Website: crate-barrel
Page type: billing-address
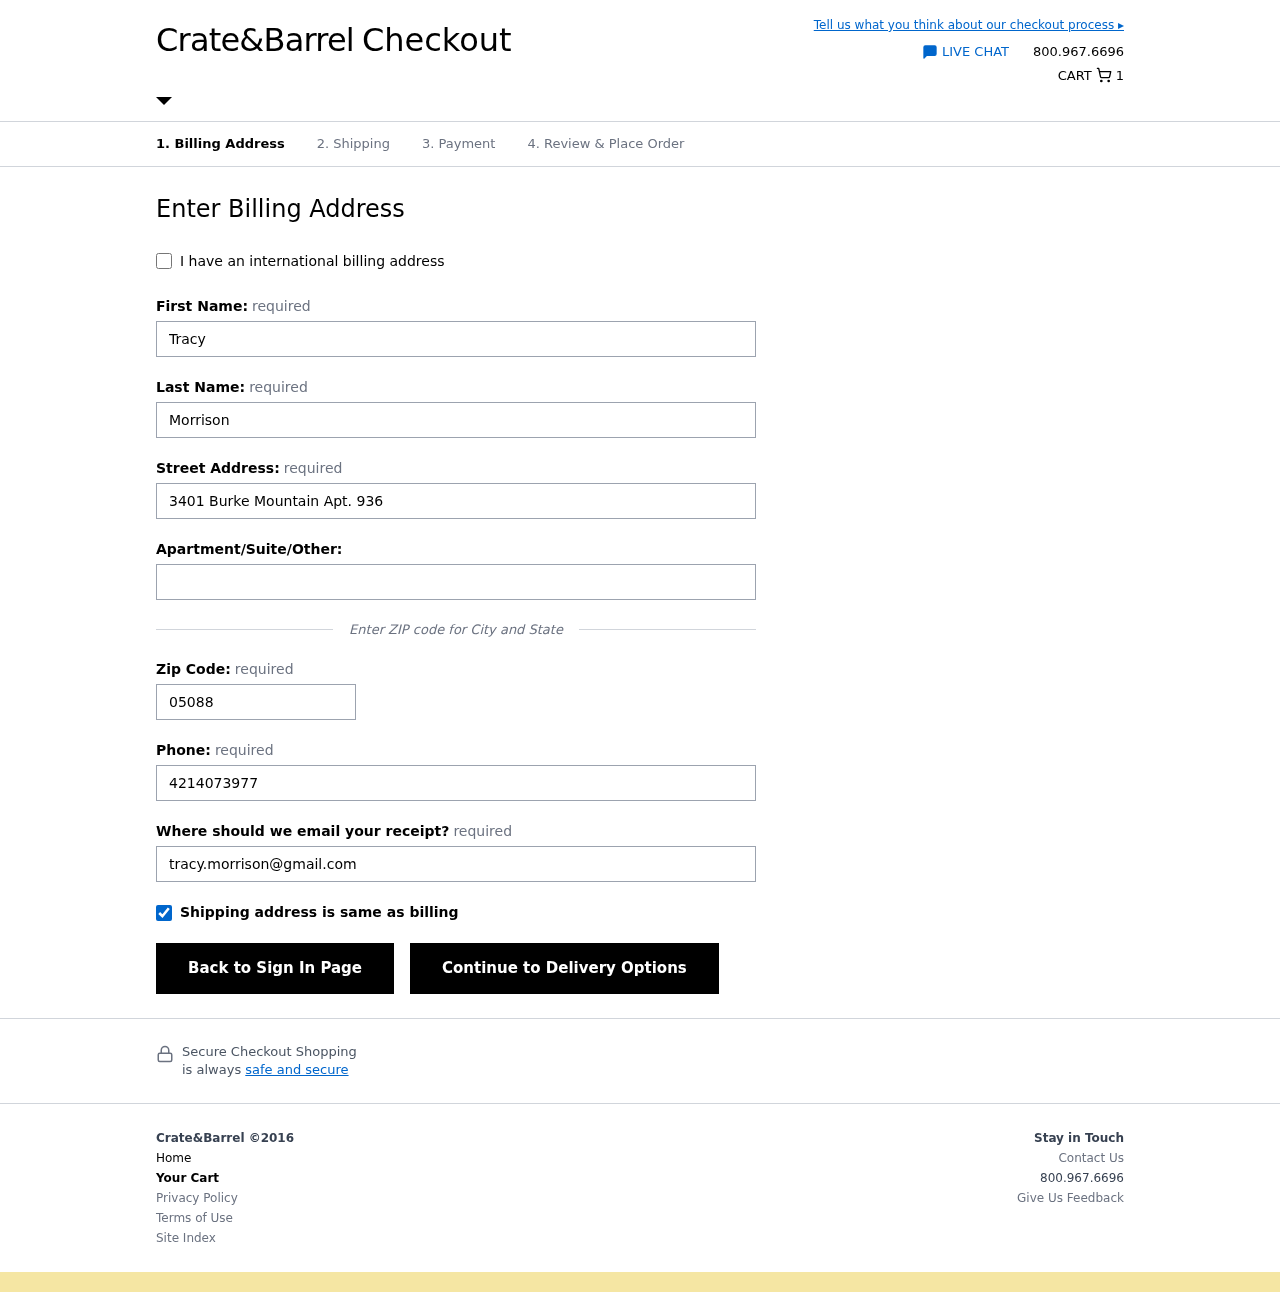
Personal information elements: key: PII_EMAIL
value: tracy.morrison@gmail.com
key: PII_FIRSTNAME
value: Tracy
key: PII_LASTNAME
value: Morrison
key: PII_PHONE
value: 4214073977
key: PII_POSTCODE
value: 05088
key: PII_STREET
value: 3401 Burke Mountain Apt. 936
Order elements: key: ORDER_NUM_ITEMS
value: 1